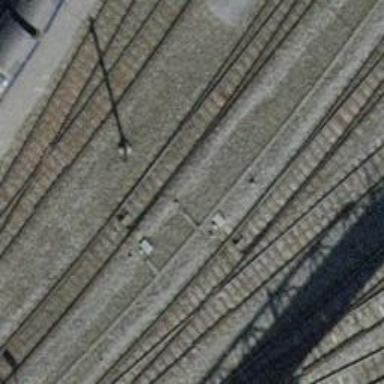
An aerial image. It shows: Railway yard with electrified contact lines.